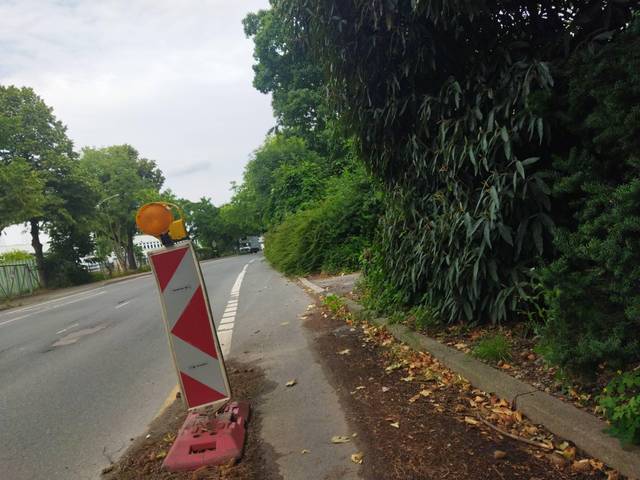
Region: Germany
Coordinates: 51.553, 7.198